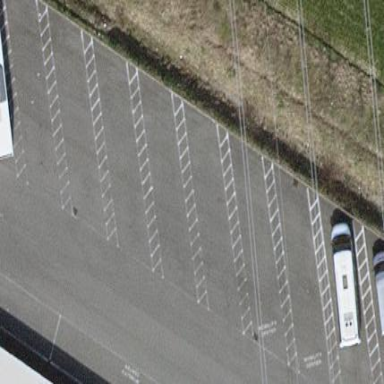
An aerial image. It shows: Street-side parking lot with asphalt surface.